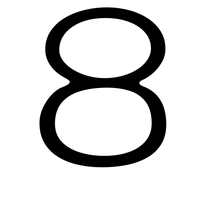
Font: Gluten_ExtraLight